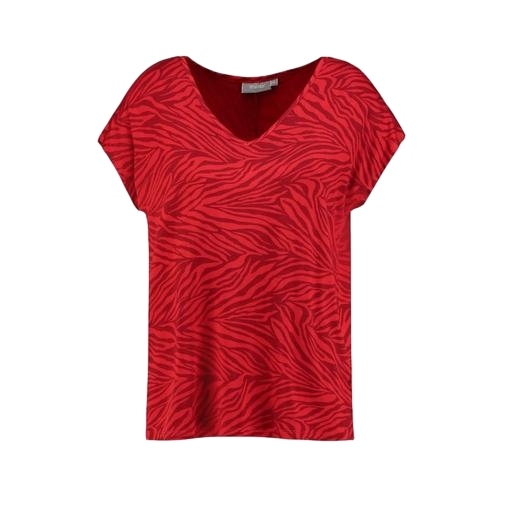
red plus size printed t-shirt only macy, red printed t-shirt only macy, red patterned tee, white background